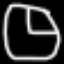
Label: clock